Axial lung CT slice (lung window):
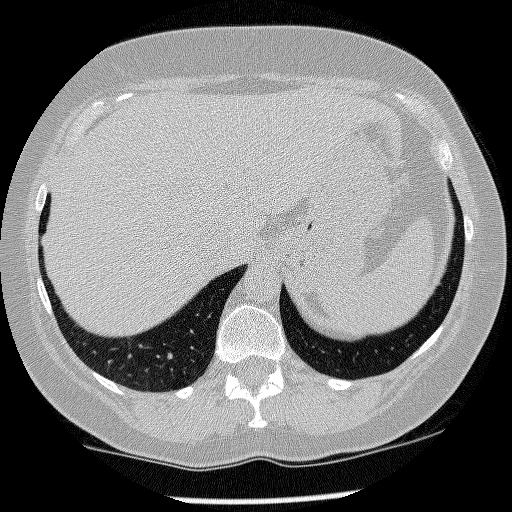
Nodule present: no